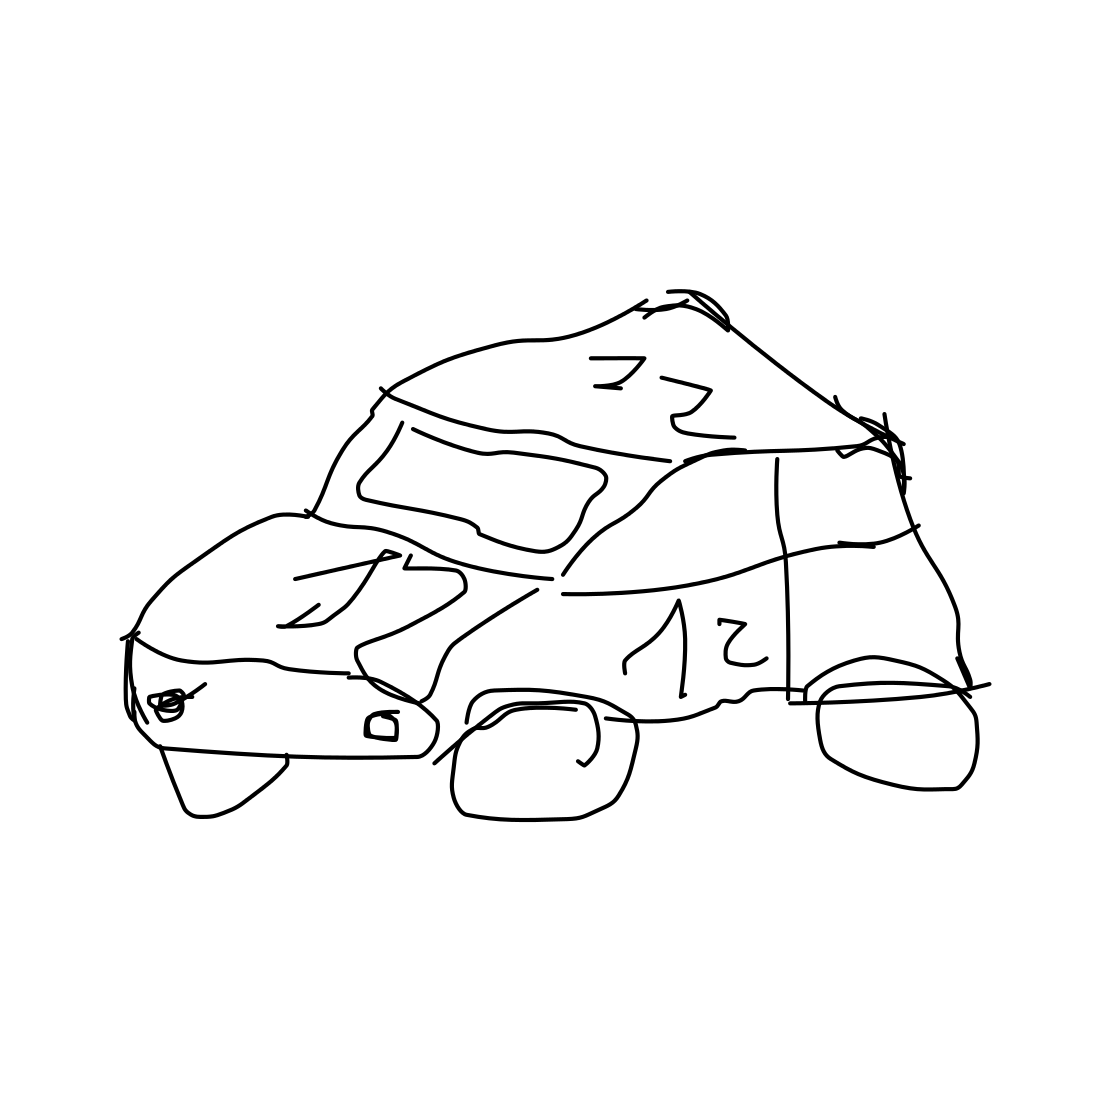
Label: race car